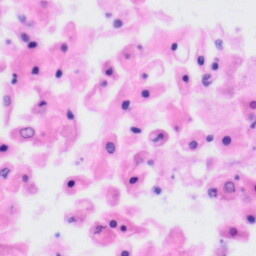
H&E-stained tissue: Tonsil